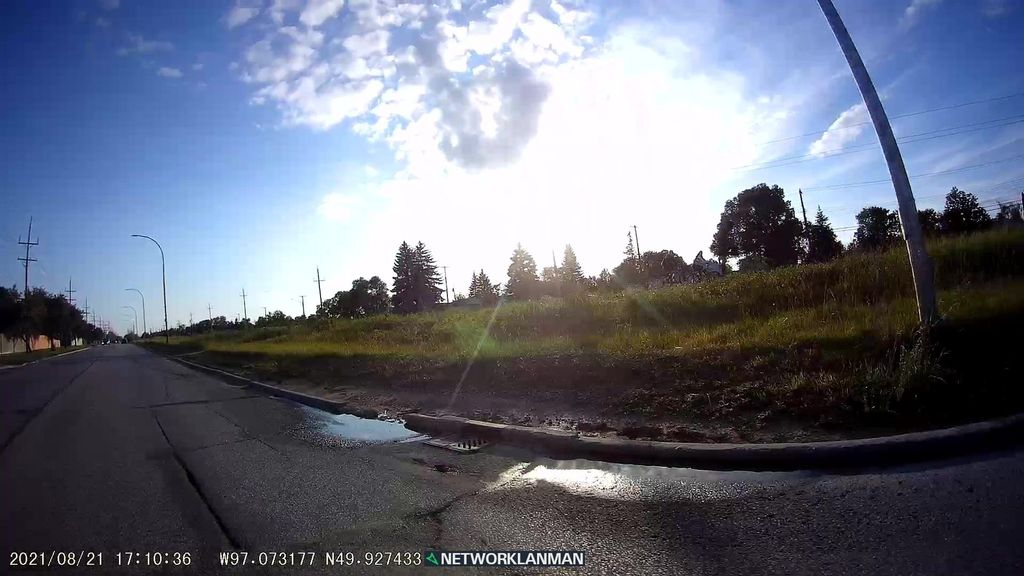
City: winnipeg